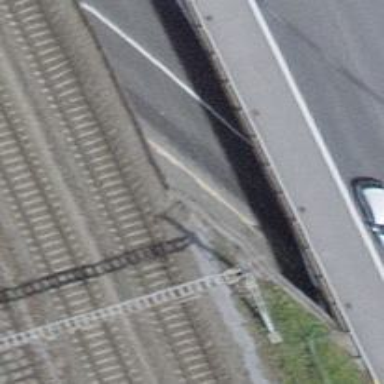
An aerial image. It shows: Single-track railway bridge with electrified contact line.